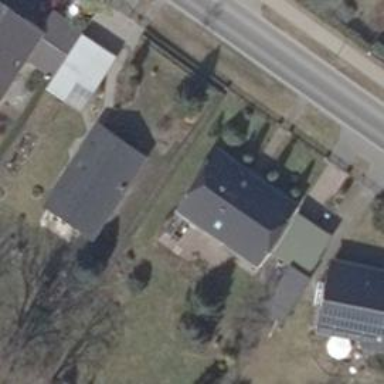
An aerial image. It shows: Detached building with half-hipped roof.